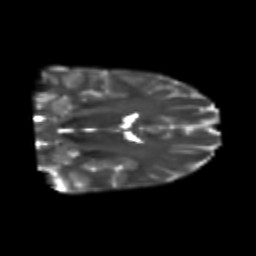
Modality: T2w
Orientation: coronal
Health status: healthy
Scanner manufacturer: philips
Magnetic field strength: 3 T
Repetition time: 6.964 s
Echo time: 0.092 s